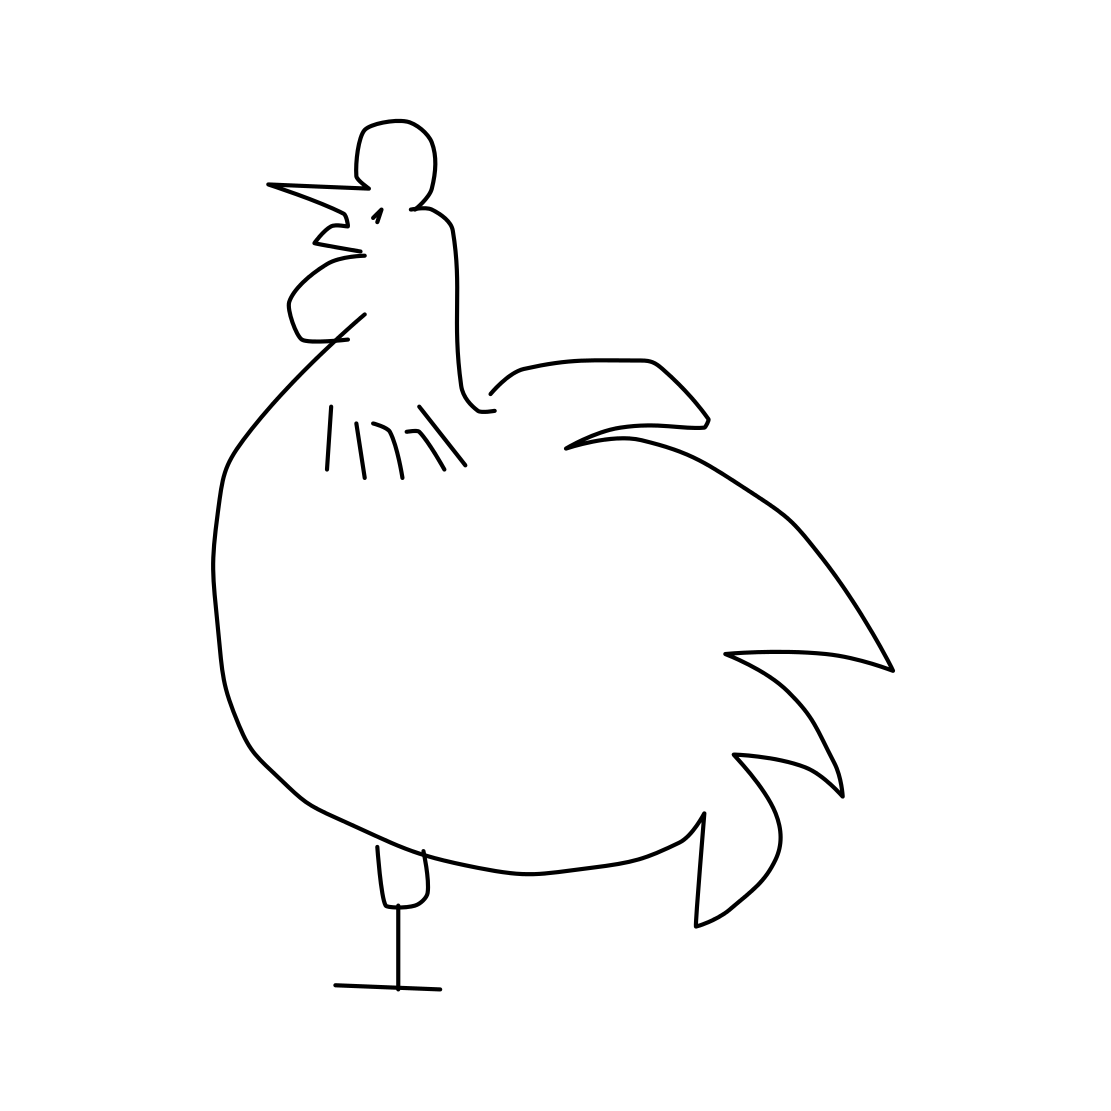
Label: rooster